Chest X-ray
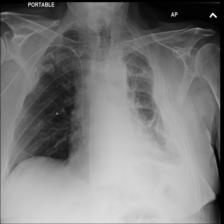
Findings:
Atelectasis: negative
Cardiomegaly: negative
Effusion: negative
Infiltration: negative
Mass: negative
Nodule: negative
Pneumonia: negative
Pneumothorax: negative
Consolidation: negative
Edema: negative
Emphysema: negative
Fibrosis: negative
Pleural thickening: positive
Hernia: negative